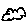
Label: cloud